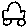
Label: car